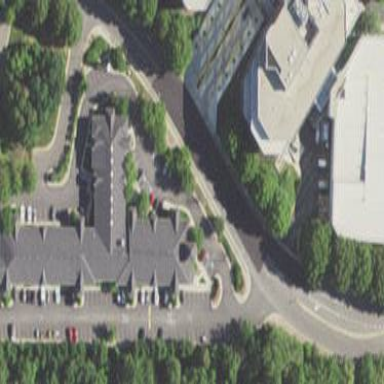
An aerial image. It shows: Hotel building.